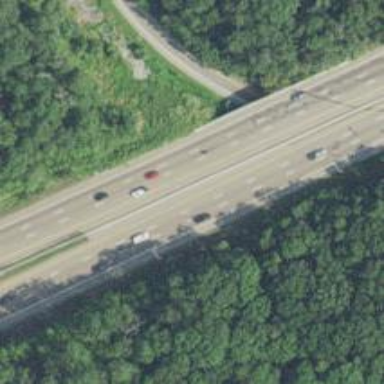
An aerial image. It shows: Asphalt bridge over motorway.